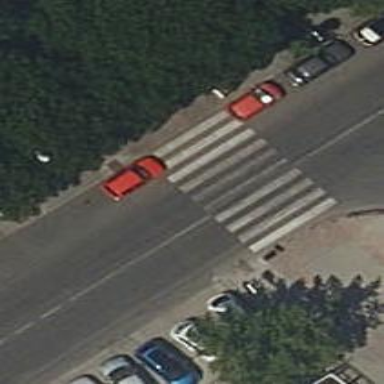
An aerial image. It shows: Uncontrolled crossing on the road.